Question: In iOS 7 the 'UIStatusBar' has been designed in a way that it merges with the view like this:

(GUI designed by <URL>
- It is cool, but it will somewhat mess up your view when you have something at the top part of your view, and it becomes overlapped with the status bar.- Is there a simple solution (such as setting a property in info.plist) that can change the way it works [not overlapping] back to how it is in iOS6? - I know a more straightforward solution is to have 'self.view.center.x' + 20 points for every single view controller, but changing them will screw other dimensions up (having a different 'self.view.center.x' can cause problem to custom segues, etc.) and suddenly it turns into a tedious job that is best to be avoided. - I'll really be glad if someone can provide me an one-liner solution for this.
P.S. I know I can hide the status bar by doing things like having
'''
[[UIApplication sharedApplication] setStatusBarHidden:YES withAnimation:UIStatusBarAnimationNone];
'''
In 'didFinishLaunchingWithOptions' method, but that's a workaround, a shortcut avoiding the problem, so I don't consider that a real solution.
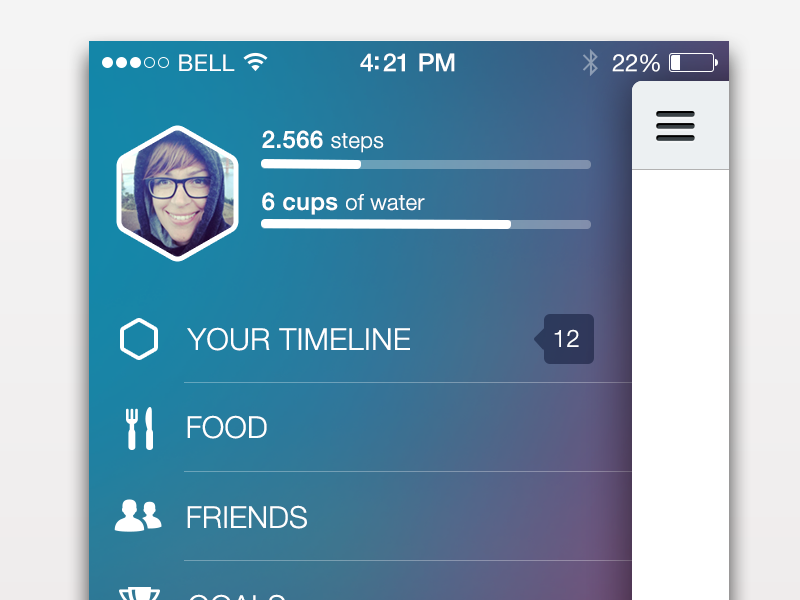
Answer: This is cross-posted from <URL>, but here is the full rundown on status bars, navigation bars, and container view controllers on iOS 7:
1. There is no way to preserve the iOS 6 style status bar layout. The status bar will always overlap your application on iOS 7
2. Do not confuse status bar appearance with status bar layout. The appearance (light or default) does not affect how the status bar is laid out (frame/height/overlap). It is important to note as well that the system status bar no longer has any background color. When the API refers to UIStatusBarStyleLightContent, they mean white text on a clear background. UIStatusBarStyleDefault is black text on a clear background.
3. Status bar appearance is controlled along one of two mutually-exclusive basis paths: you can either set them programmatically in the traditional manner, or UIKit will update the appearance for you based on some new properties of UIViewController. The latter option is on by default. Check your app's plist value for "ViewController-Based Status Bar Appearance" to see which one you're using. If you set this value to YES, every top-level view controller in your app (other than a standard UIKit container view controller) needs to override preferredStatusBarStyle, returning either the default or the light style. If you edit the plist value to NO, then you can manage the status bar appearance using the familiar UIApplication methods.
4. UINavigationController will alter the height of its UINavigationBar to either 44 points or 64 points, depending on a rather strange and undocumented set of constraints. If the UINavigationController detects that the top of its view's frame is visually contiguous with its UIWindow's top, then it draws its navigation bar with a height of 64 points. If its view's top is not contiguous with the UIWindow's top (even if off by only one point), then it draws its navigation bar in the "traditional" way with a height of 44 points. This logic is performed by UINavigationController even if it is several children down inside the view controller hierarchy of your application. There is no way to prevent this behavior.
5. If you supply a custom navigation bar background image that is only 44 points (88 pixels) tall, and the UINavigationController's view's bounds matches the UIWindow's bounds (as discussed in #4), the UINavigationController will draw your image in the frame (0,20,320,44), leaving 20 points of opaque black space above your custom image. This may confuse you into thinking you are a clever developer who bypassed rule #1, but you are mistaken. The navigation bar is still 64 points tall. Embedding a UINavigationController in a slide-to-reveal style view hierarchy makes this abundantly clear.
6. Beware of the confusingly-named edgesForExtendedLayout property of UIViewController. Adjusting edgesForExtendedLayout does nothing in most cases. The only way UIKit uses this property is if you add a view controller to a UINavigationController, then the UINavigationController uses edgesForExtendedLayout to determine whether or not its child view controller should be visible underneath the navigation bar / status bar area. Setting edgesForExtendedLayout on the UINavigationController itself does nothing to alter whether or not the UINavigationController has a 44 or 64 point high navigation bar area. See #4 for that logic. Similar layout logic applies to the bottom of your view when using a toolbar or UITabBarController.
7. If all you are trying to do is prevent your custom child view controller from underlapping the navigation bar when inside a UINavigationController, then set edgesForExtendedLayout to UIRectEdgeNone (or at least a mask that excludes UIRectEdgeTop). Set this value as early as possible in the life cycle of your view controller.
8. UINavigationController and UITabBarController will also try to pad the contentInsets of table views and collection views in its subview hierarchy. It does this in a manner similar to the status bar logic from #4. There is a programmatic way of preventing this, by setting automaticallyAdjustsScrollViewInsets to NO for your table views and collection views (it defaults to YES). This posed some serious problems for Whisper and Riposte, since we use contentInset adjustments to control the layout of table views in response to toolbar and keyboard movements.
9. To reiterate: there is no way to return to iOS 6 style status bar layout logic. In order to approximate this, you have to move all the view controllers of your app into a container view that is offset by 20 points from the top of the screen, leaving an intentionally black view behind the status bar to simulate the old appearance. This is the method we ended up using in Riposte and Whisper.
10. Apple is pushing very hard to ensure that you don't try to do #9. They want us to redesign all our apps to underlap the status bar. There are many cogent arguments, however, for both user experience and technical reasons, why this is not always a good idea. You should do what is best for your users and not simply follow the whimsy of the platform.